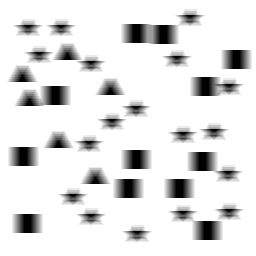
Squares: 12
Triangles: 6
Stars: 18
Total shapes: 36